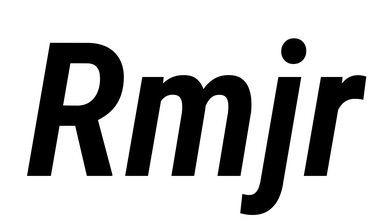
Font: Roboto-Italic_Condensed_SemiBold_Italic